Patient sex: F
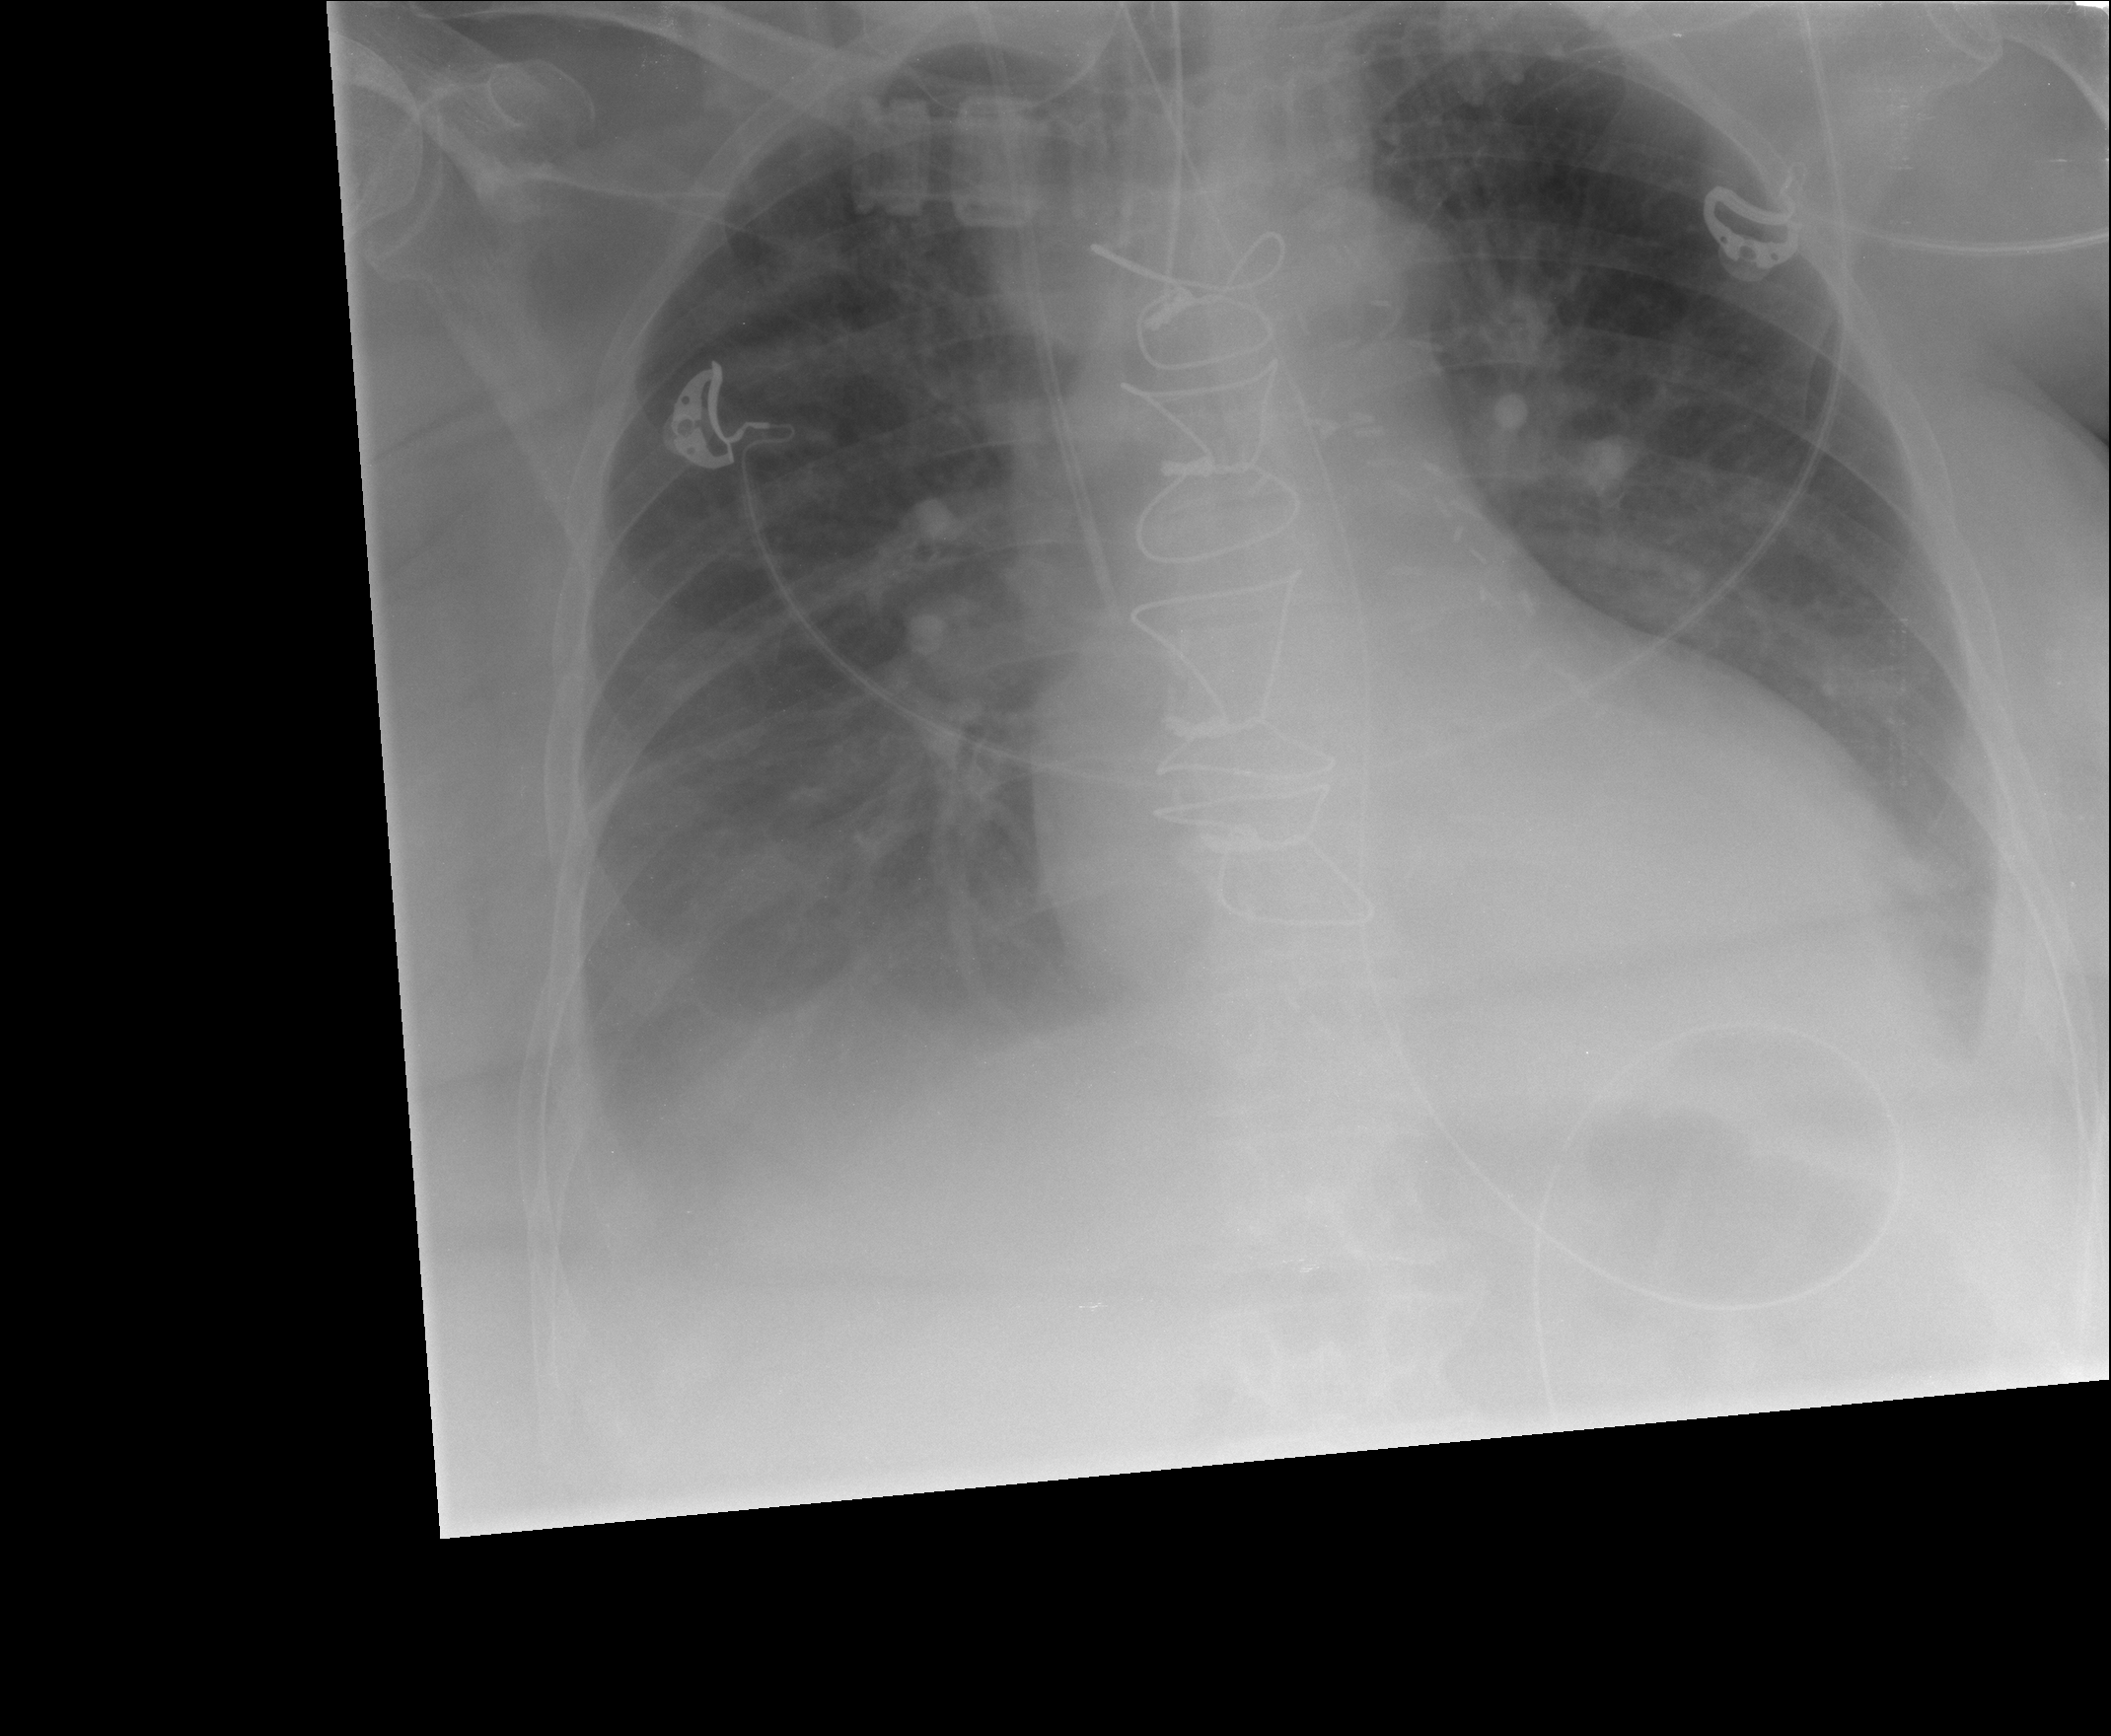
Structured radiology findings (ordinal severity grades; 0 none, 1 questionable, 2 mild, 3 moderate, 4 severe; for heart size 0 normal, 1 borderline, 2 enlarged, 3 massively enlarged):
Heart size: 2
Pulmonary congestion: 2
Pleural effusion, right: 2
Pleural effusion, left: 2
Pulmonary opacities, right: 0
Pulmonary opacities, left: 0
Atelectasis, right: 2
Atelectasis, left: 2